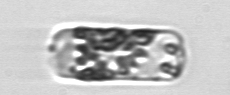
Label: Dactyliosolen_fragilissimus